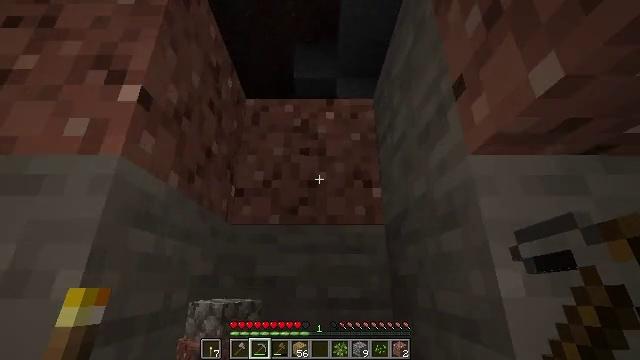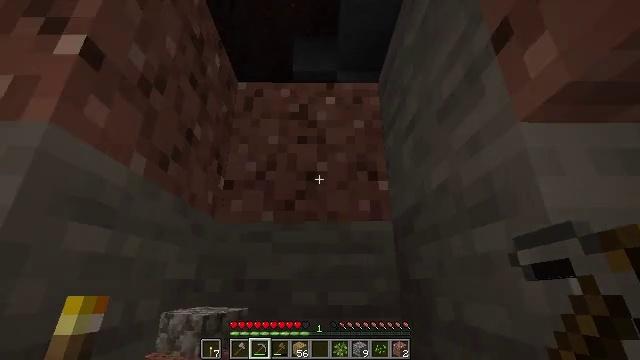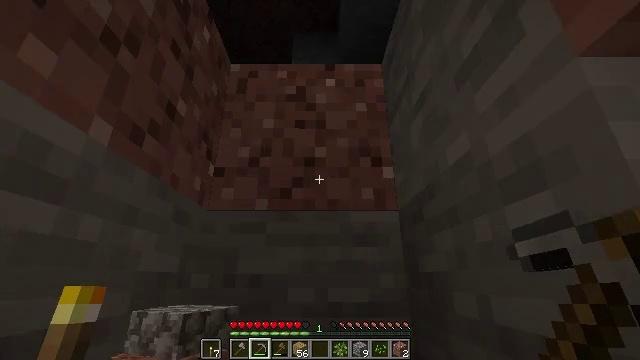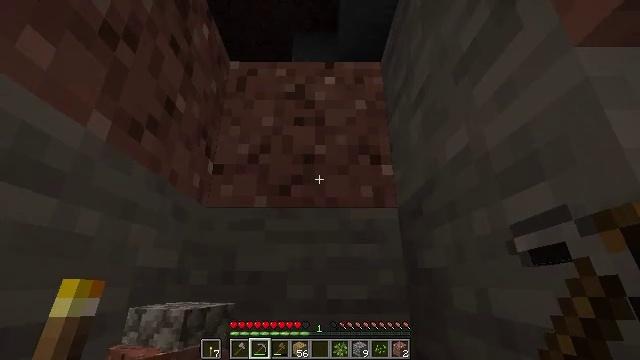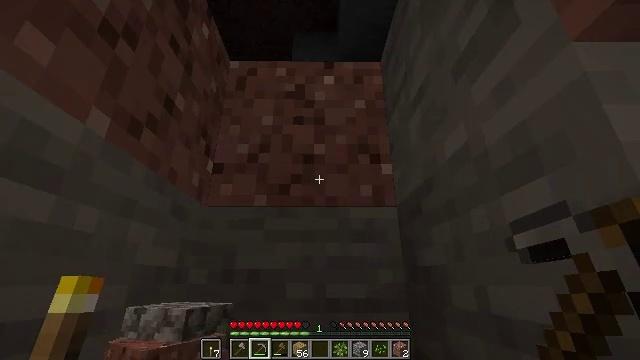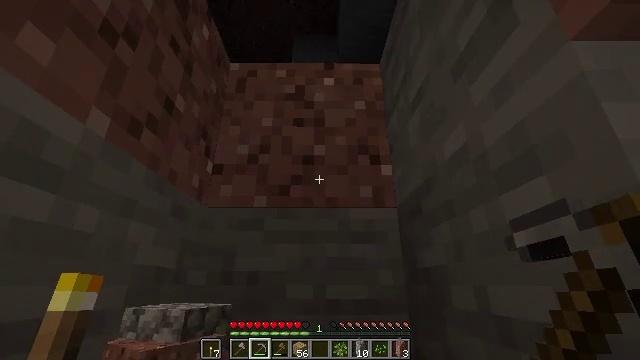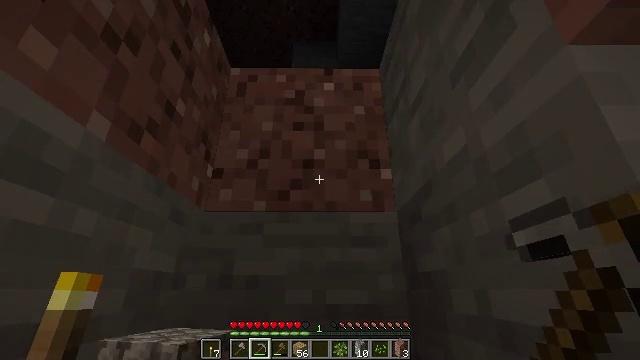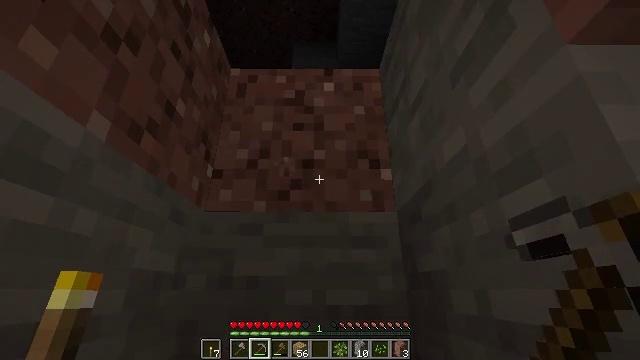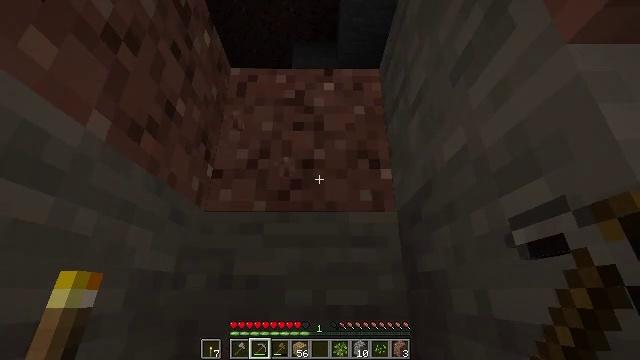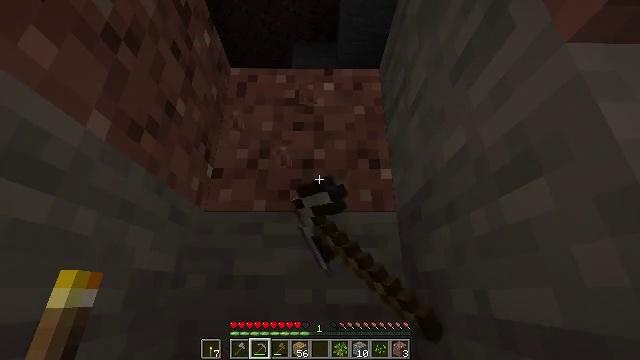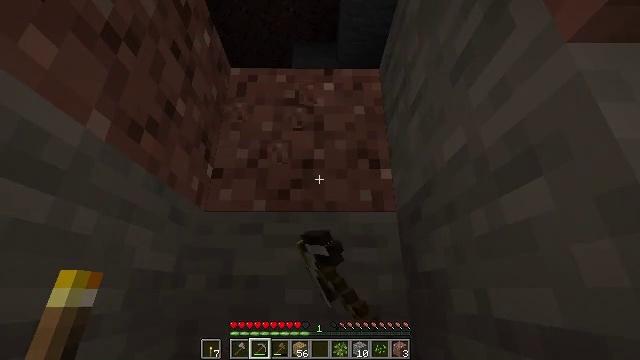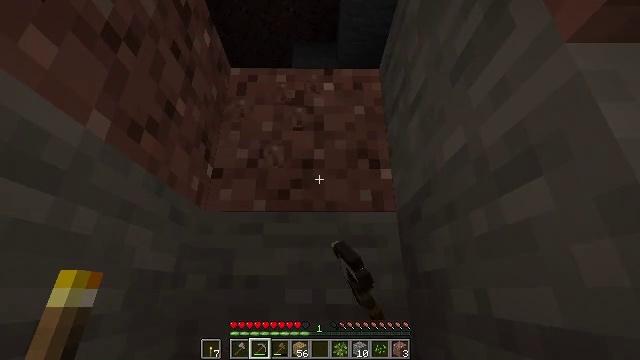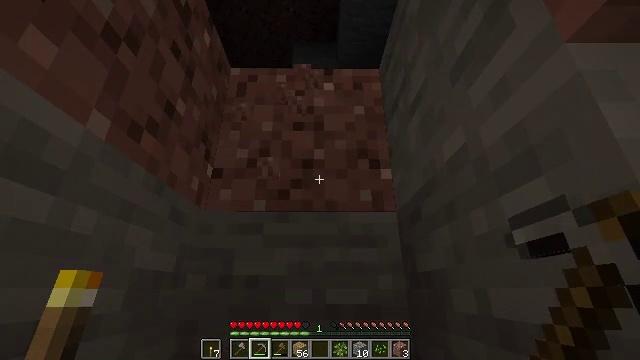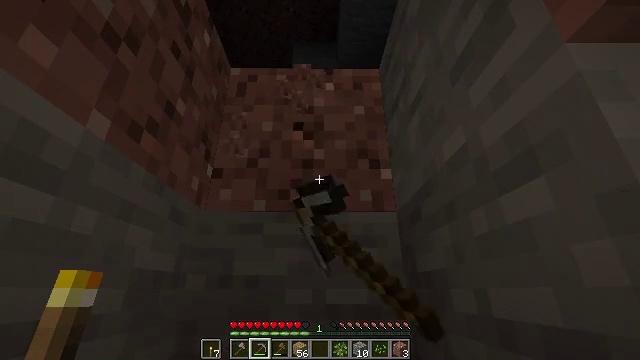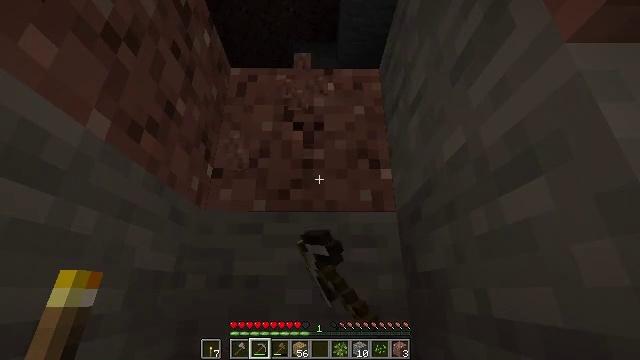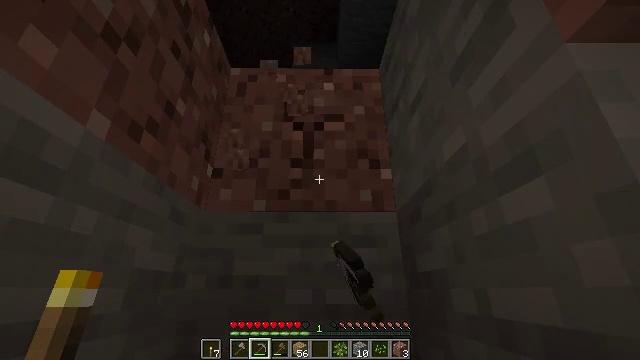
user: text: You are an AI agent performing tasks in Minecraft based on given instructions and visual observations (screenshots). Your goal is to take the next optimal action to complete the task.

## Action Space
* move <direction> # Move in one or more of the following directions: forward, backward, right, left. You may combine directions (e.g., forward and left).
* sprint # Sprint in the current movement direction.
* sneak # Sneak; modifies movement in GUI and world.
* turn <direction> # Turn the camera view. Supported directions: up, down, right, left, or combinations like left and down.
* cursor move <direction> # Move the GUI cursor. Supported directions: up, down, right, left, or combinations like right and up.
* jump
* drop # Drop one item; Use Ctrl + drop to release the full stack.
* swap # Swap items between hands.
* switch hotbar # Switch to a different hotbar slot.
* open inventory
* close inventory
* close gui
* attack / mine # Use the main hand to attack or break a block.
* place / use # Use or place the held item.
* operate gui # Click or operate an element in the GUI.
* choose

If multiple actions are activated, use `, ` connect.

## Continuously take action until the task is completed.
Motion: motion action
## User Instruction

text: Use a pickaxe to gather granite.
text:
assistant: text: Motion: move forward
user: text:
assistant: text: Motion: move forward
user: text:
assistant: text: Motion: move forward
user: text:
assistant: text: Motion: no_op
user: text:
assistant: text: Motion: no_op
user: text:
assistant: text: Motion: turn up
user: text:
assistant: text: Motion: attack / mine
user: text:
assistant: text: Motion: attack / mine
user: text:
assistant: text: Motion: attack / mine
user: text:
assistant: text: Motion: attack / mine
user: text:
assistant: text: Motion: attack / mine
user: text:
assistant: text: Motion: attack / mine
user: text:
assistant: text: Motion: attack / mine
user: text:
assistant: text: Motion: attack / mine
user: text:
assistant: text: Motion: attack / mine
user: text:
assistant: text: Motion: attack / mine
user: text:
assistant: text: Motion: attack / mine
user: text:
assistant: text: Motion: attack / mine
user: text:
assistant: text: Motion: attack / mine
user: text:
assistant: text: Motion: attack / mine
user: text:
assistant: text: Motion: attack / mine
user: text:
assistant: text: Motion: attack / mine
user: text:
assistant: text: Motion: attack / mine
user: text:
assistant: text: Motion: attack / mine
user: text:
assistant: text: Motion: attack / mine
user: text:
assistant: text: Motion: attack / mine
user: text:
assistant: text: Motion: attack / mine
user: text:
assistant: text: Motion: attack / mine
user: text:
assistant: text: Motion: move forward
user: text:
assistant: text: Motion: move forward